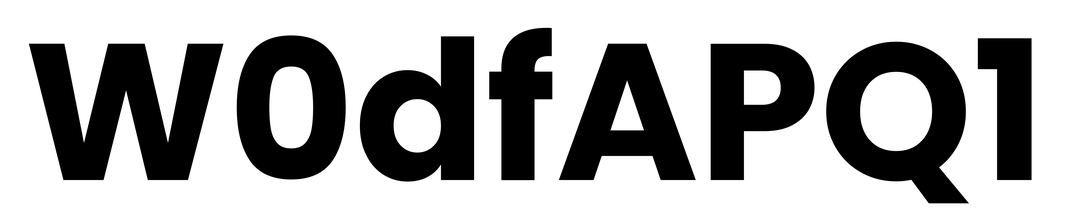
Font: Poppins-Bold